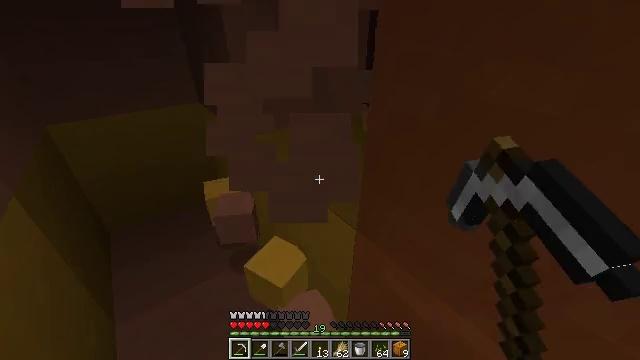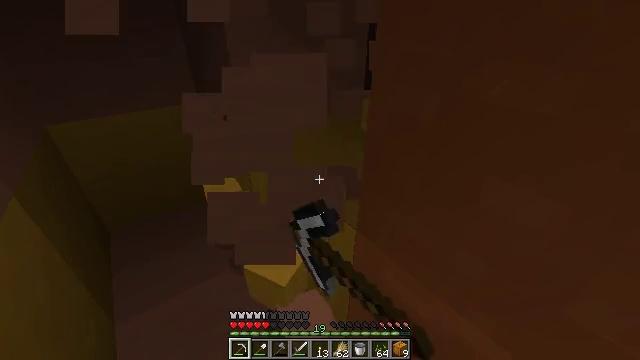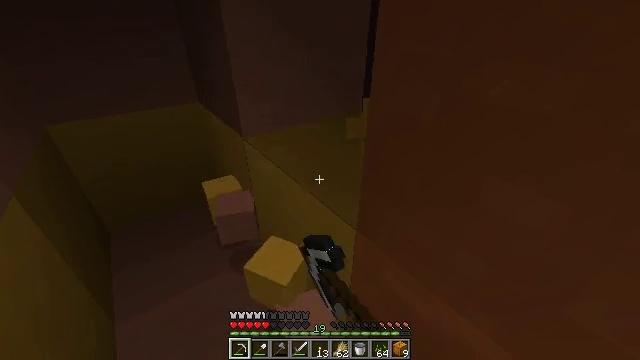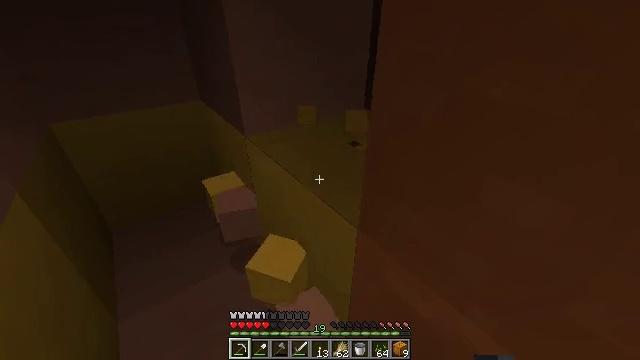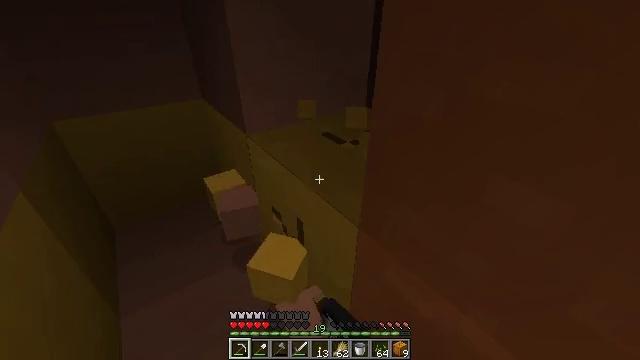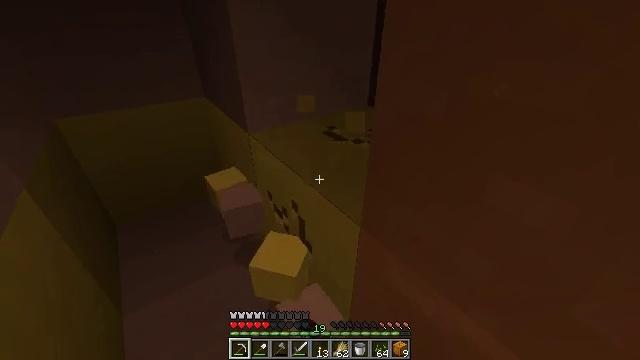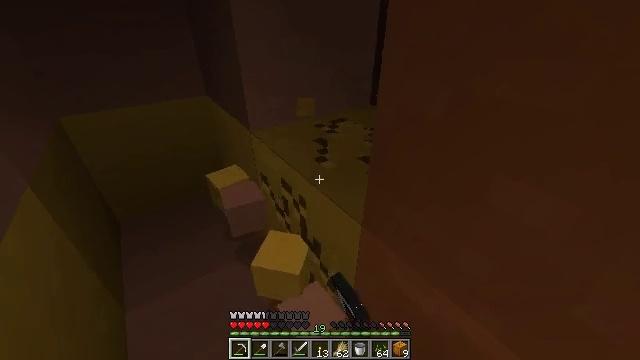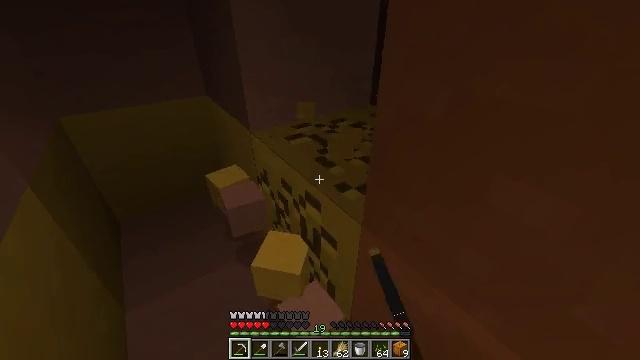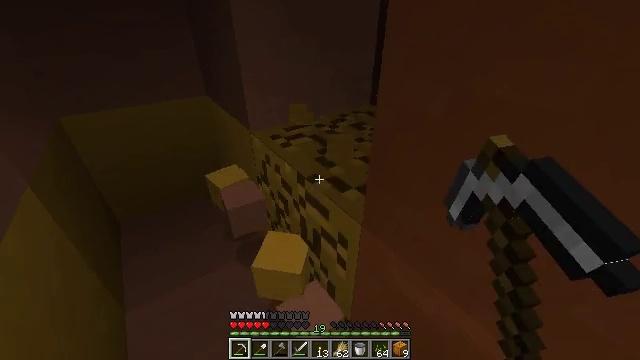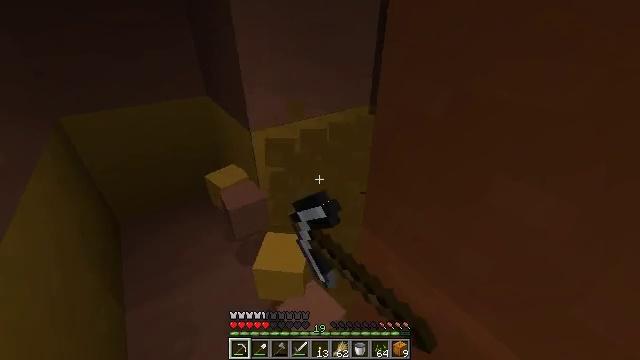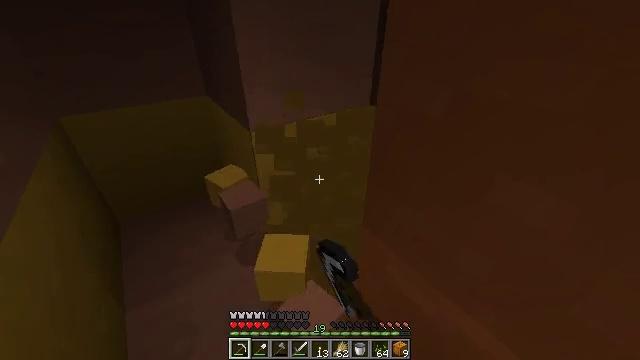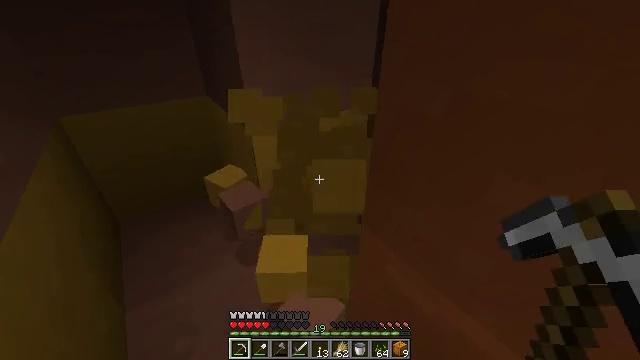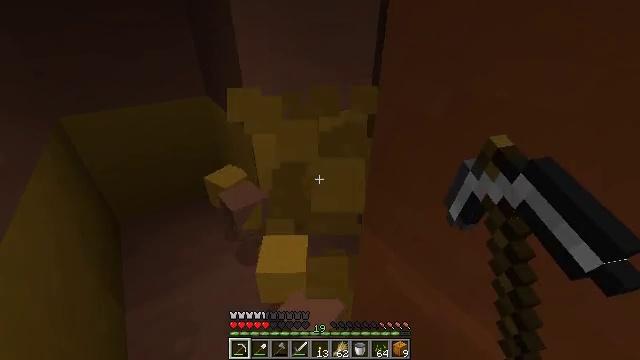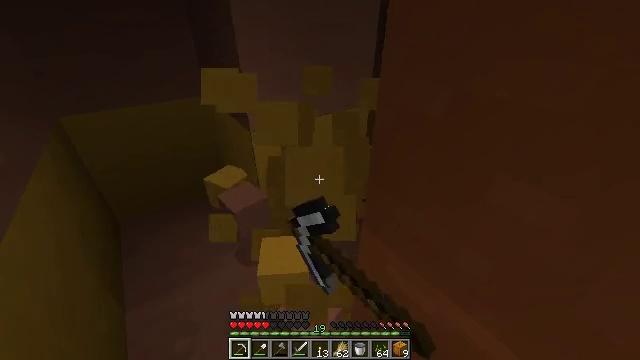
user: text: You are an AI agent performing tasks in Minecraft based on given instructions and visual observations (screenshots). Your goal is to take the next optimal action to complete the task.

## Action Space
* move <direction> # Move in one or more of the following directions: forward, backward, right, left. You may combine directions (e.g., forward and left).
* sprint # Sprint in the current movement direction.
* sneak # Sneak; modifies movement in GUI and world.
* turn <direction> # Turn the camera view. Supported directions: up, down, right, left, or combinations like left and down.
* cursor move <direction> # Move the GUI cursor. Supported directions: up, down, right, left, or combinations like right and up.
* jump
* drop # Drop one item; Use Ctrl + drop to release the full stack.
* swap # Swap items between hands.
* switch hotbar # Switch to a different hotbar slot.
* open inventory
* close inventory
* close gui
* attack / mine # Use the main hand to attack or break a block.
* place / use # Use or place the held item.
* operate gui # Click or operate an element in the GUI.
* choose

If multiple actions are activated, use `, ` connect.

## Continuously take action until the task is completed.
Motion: motion action
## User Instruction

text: Collect yellow terracotta using a pickaxe.
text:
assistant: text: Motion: attack / mine
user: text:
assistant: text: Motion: attack / mine
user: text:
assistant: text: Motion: attack / mine
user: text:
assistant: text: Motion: attack / mine
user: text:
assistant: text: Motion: attack / mine
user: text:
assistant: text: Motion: attack / mine
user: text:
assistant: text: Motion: attack / mine
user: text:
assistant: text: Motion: attack / mine
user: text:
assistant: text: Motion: attack / mine
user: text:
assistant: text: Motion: attack / mine
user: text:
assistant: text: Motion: attack / mine
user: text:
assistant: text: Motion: attack / mine
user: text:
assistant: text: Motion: attack / mine
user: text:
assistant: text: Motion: attack / mine